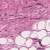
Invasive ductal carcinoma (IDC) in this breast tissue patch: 0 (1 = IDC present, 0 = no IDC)